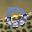
Label: 0